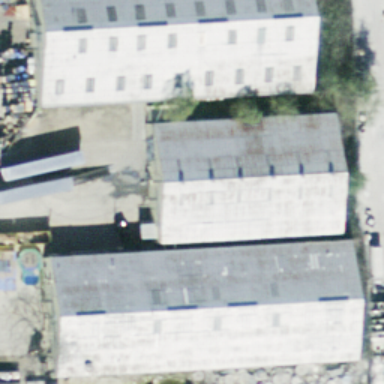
There some buildings with white roofs .